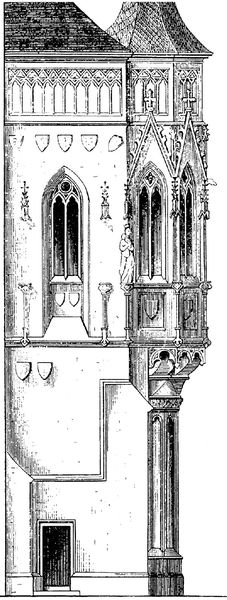
Titel: Altstädter Rathaus, Kapellenerker
Standort: Prag, Altstädter Rathaus (EU - Tschechische Republik)
Schlagwörter: fenster, säule, tür, zeichnung, dach, gebäude, haus, schloss, architektur, kirche, figur, spitzen, gotik, turm, statue, relief, ecke, giebel, mauer, grafik, türe, spitz, detail, stuck, erker, stütze, kreuz, seite, schwarzweiß, wappen, gesims, kreuze, statuen, gotisch, kanzel, spitzbogen, spitzbögen, gothik, maria, madonna, jaus, biforien, reichnung